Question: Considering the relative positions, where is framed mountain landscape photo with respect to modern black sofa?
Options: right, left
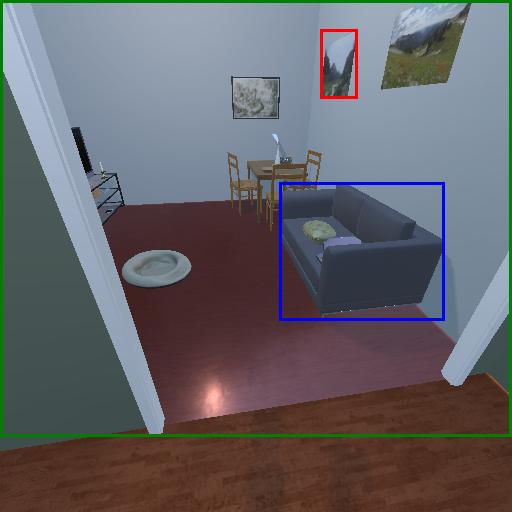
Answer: right